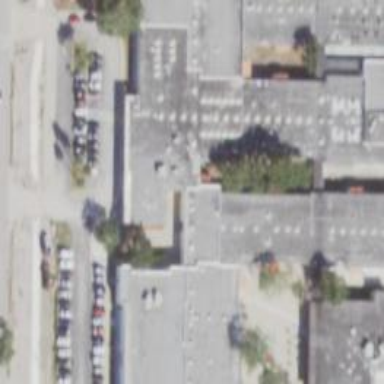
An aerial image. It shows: School building.